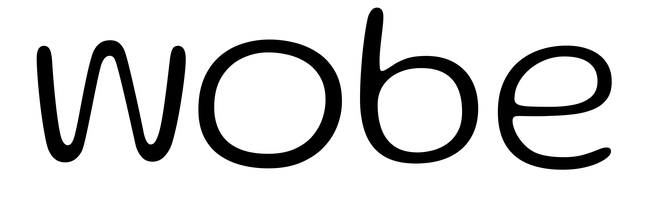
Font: Gluten_ExtraLight